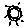
Label: sun